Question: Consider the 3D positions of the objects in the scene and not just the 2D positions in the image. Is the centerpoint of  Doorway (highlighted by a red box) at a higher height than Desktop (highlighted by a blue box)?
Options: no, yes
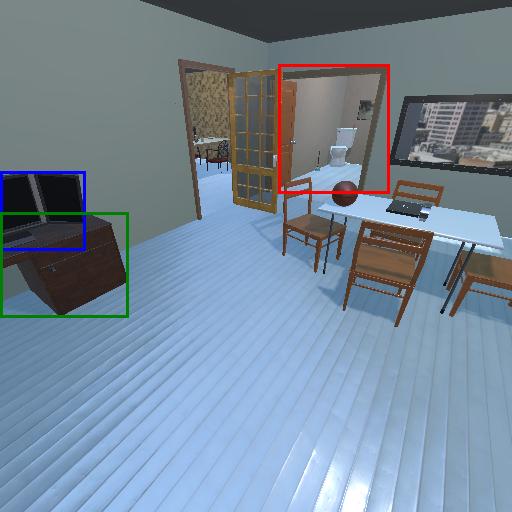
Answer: no